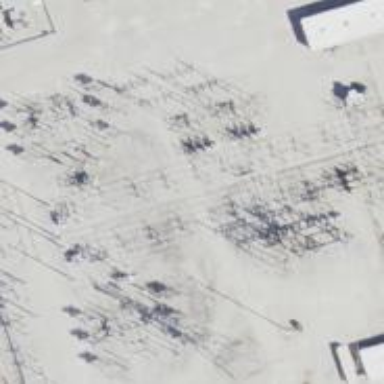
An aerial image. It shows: Switch used for power control.